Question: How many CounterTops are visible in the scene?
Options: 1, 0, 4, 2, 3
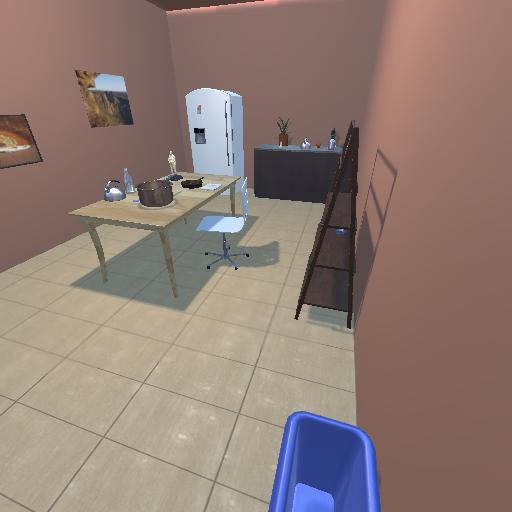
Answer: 1